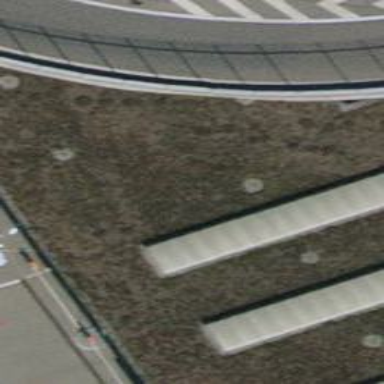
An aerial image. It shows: Transportation building.